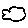
Label: cloud